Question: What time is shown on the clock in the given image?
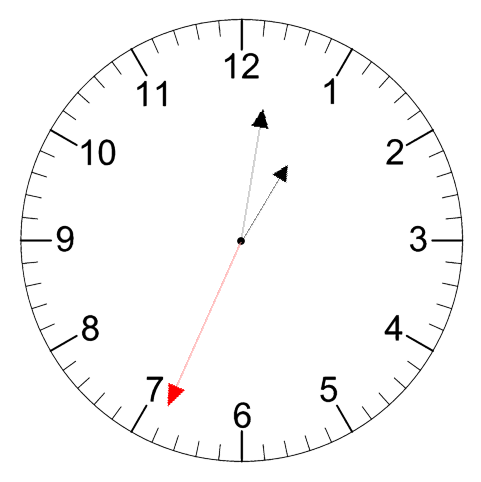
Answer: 01:01:34